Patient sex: M
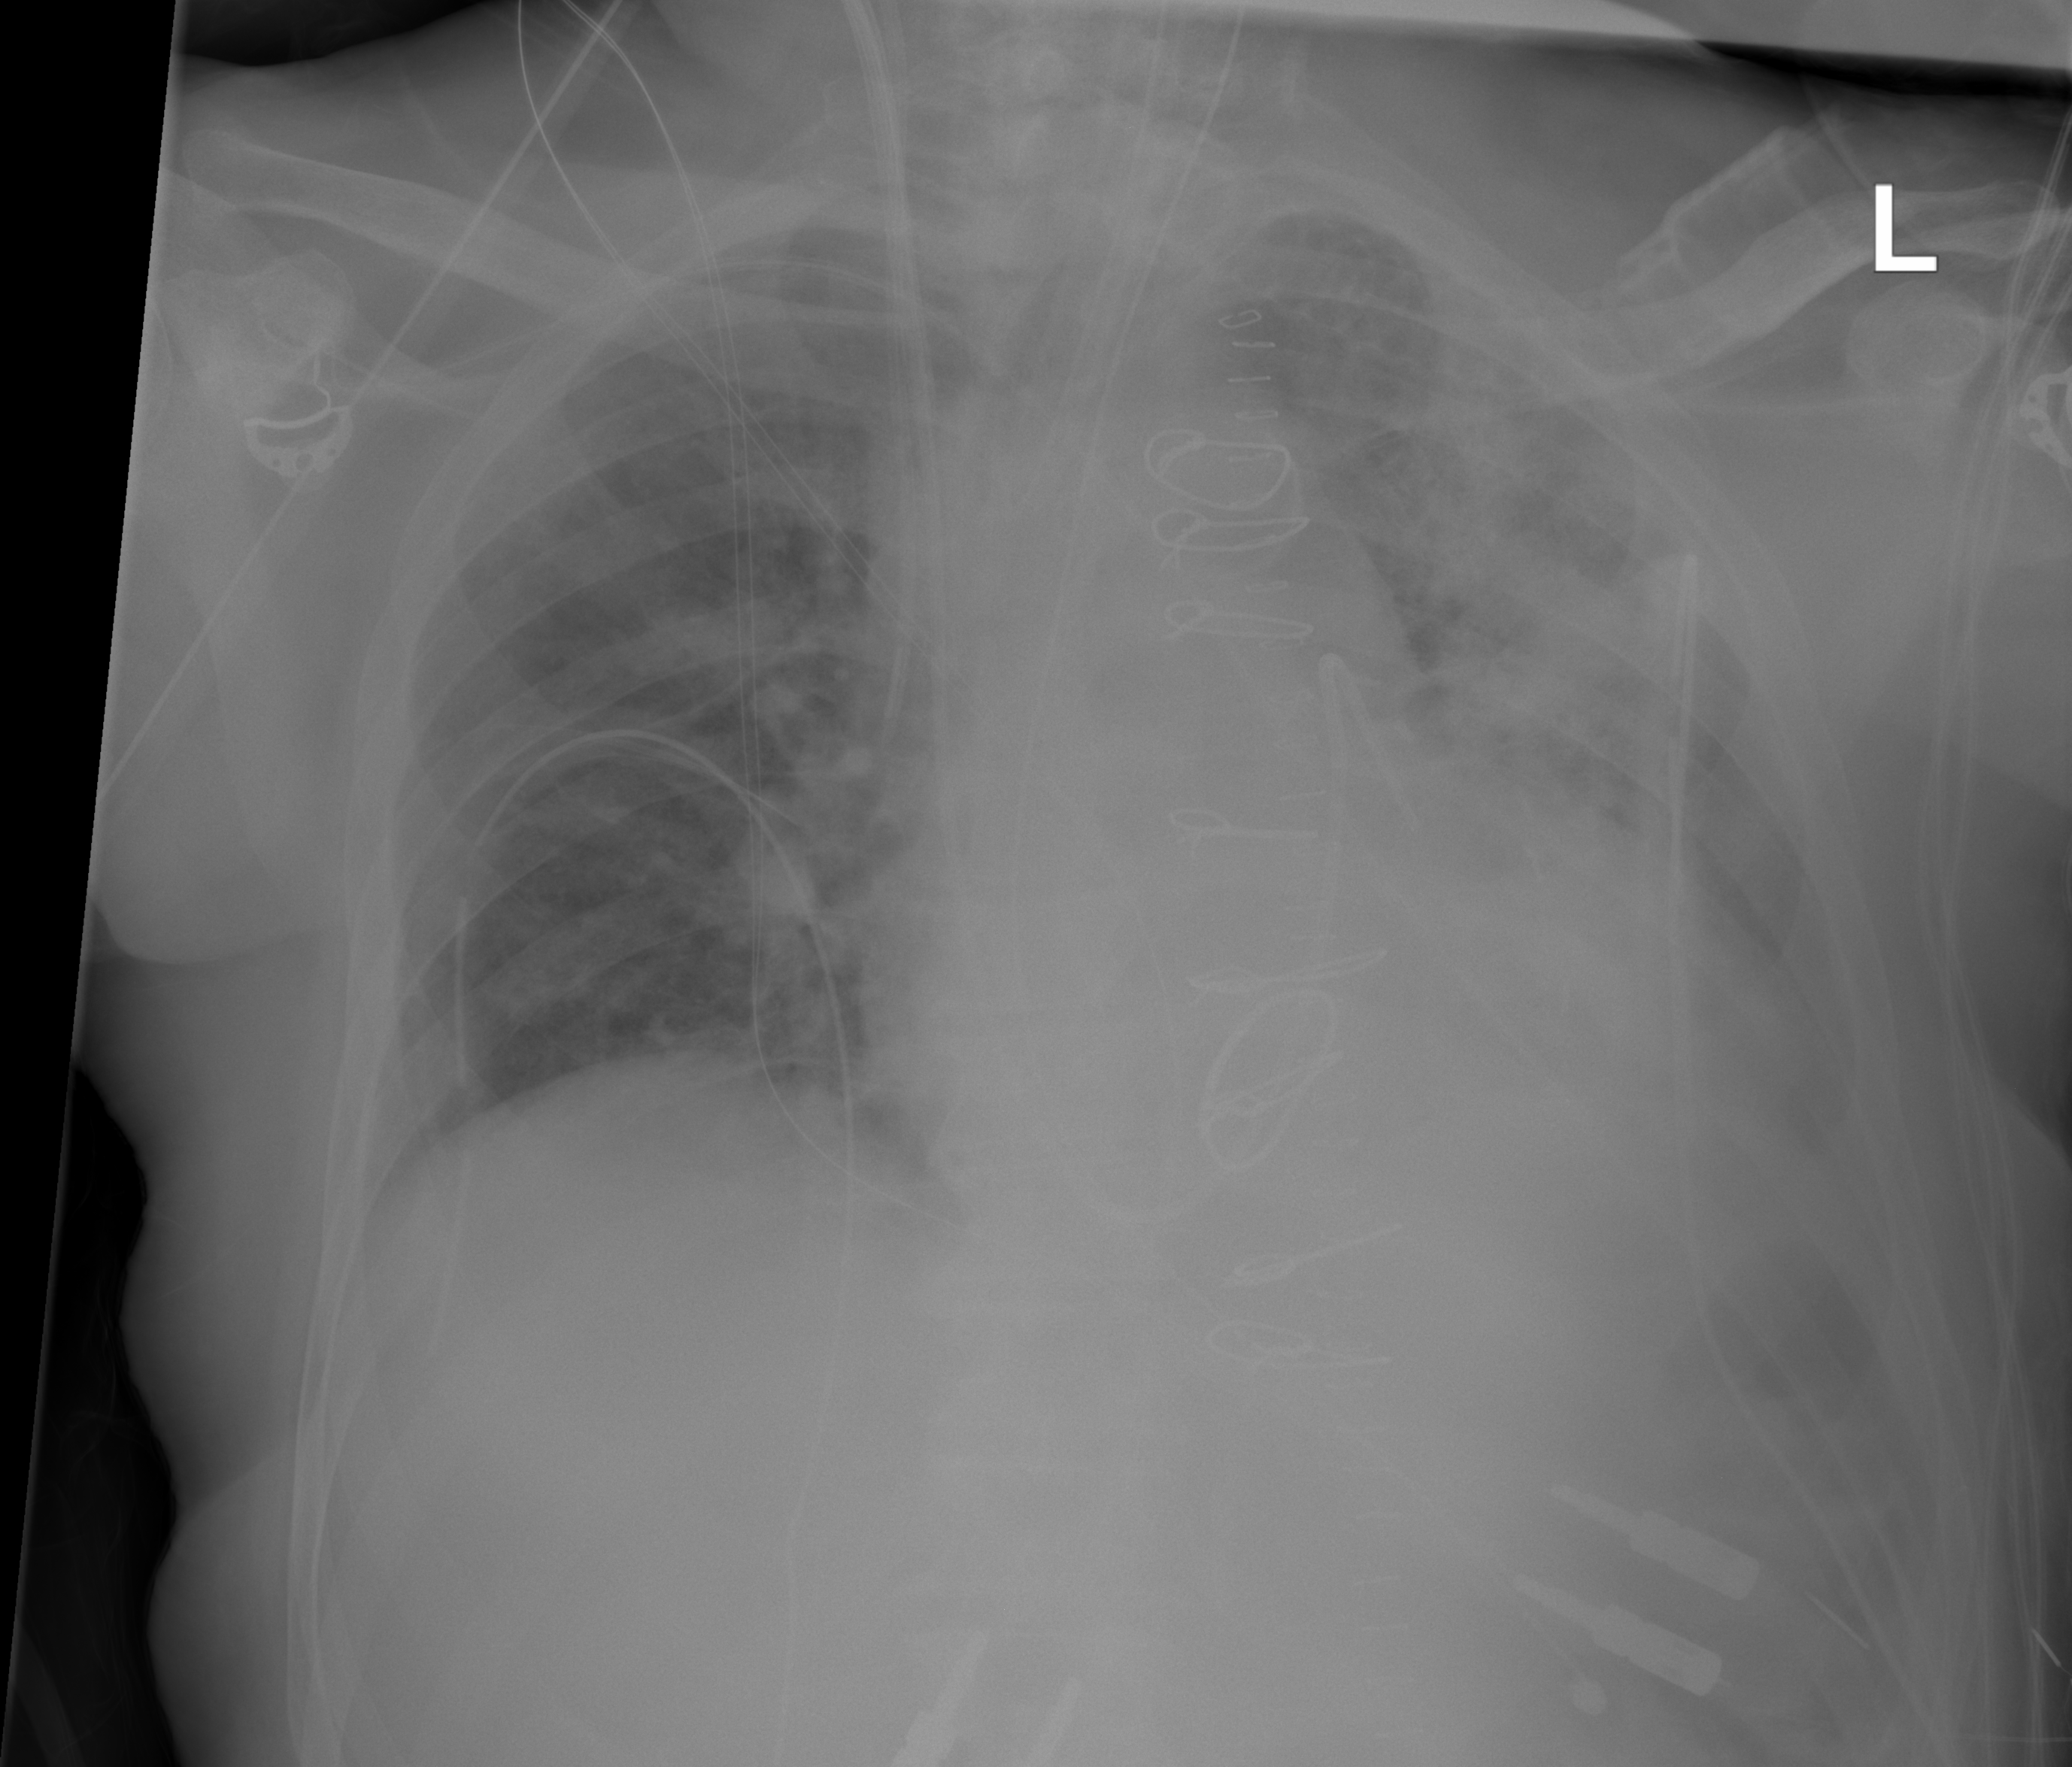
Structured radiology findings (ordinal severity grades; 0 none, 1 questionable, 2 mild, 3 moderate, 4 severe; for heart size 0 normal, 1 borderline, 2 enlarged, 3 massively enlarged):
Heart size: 2
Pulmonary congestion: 2
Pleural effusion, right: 0
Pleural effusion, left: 2
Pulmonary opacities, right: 0
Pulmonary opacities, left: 3
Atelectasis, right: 0
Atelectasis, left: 3